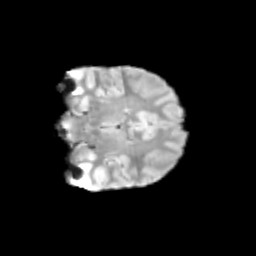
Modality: T2w
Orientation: coronal
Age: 10
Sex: male
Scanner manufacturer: siemens
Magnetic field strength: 3 T
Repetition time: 3.8 s
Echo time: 0.07 s